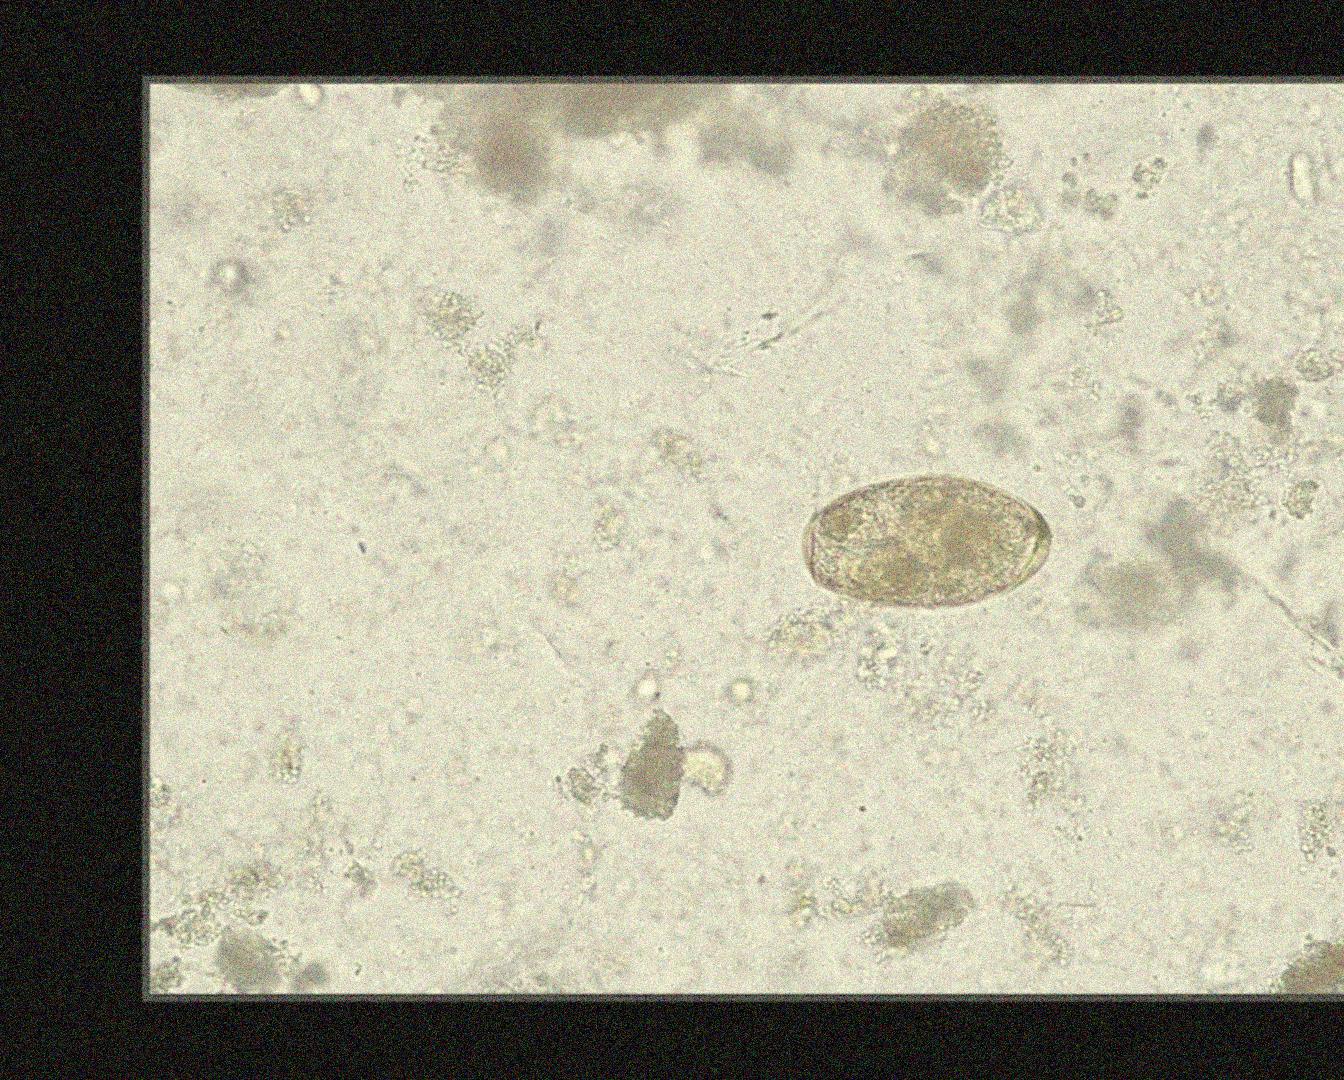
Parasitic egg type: Paragonimus spp